Field crop: maize
Growth stage: 2
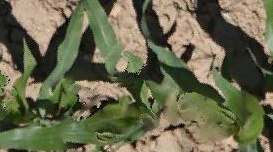
Species: maize